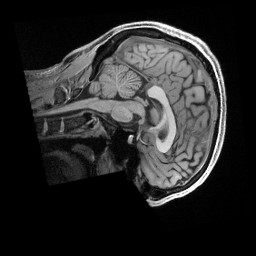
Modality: T1w
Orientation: sagittal
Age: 28
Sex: male
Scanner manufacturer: siemens
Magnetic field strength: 3 T
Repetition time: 2.5 s
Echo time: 0.00296 s